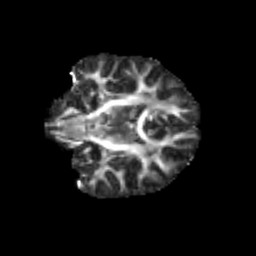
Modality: FA
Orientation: coronal
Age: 9
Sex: male
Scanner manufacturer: siemens
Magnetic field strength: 3 T
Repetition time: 3.8 s
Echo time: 0.07 s